Brain MRI, t2w sequence, axial 2D slice.
Patient: age 18, sex M, weight 78 kg, height 1.78 m
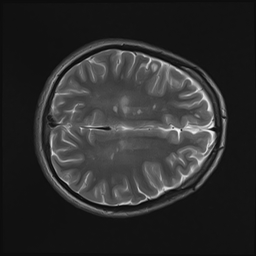